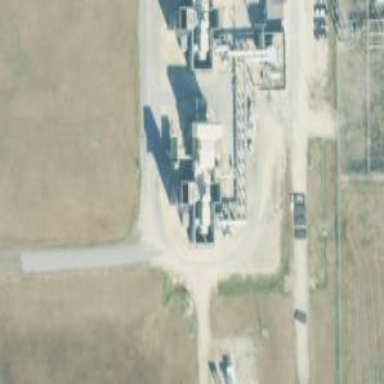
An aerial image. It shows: Gas-powered generator. It is gas turbine type generator.